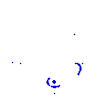
Particle: kaon